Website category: sports
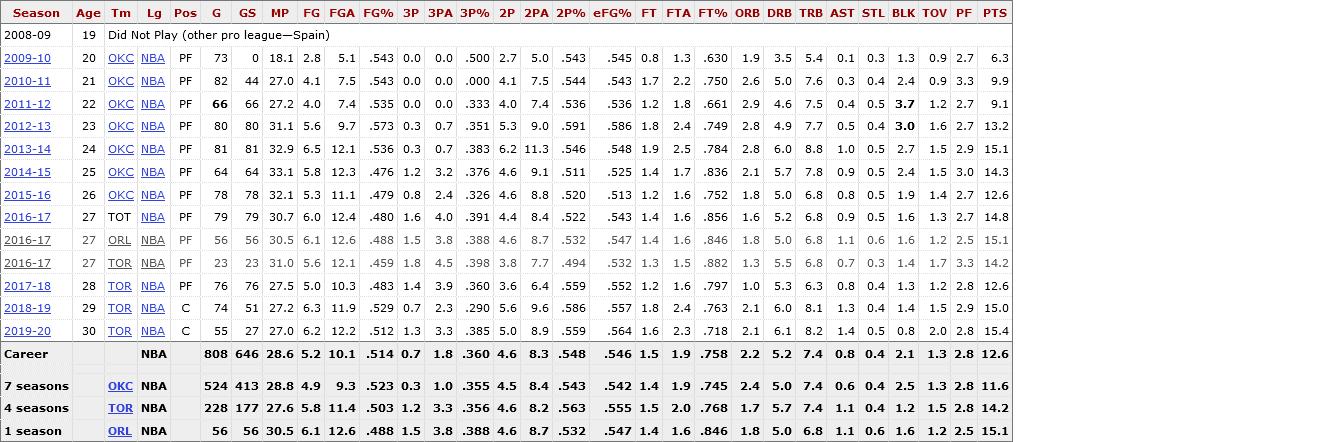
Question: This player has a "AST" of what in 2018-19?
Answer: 1.3

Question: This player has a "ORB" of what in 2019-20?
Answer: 2.1

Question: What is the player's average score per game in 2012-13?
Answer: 13.2

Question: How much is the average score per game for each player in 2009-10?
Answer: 6.3

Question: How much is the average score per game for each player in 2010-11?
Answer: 9.9

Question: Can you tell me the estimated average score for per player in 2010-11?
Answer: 9.9

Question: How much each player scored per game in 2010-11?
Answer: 9.9

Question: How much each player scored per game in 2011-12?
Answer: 9.1

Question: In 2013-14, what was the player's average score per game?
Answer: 15.1